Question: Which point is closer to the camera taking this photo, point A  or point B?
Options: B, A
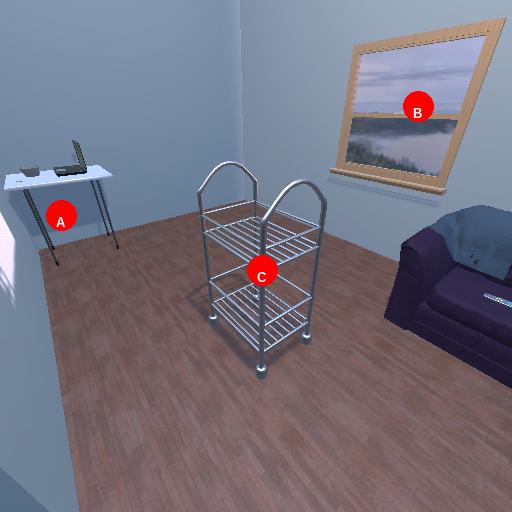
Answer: B